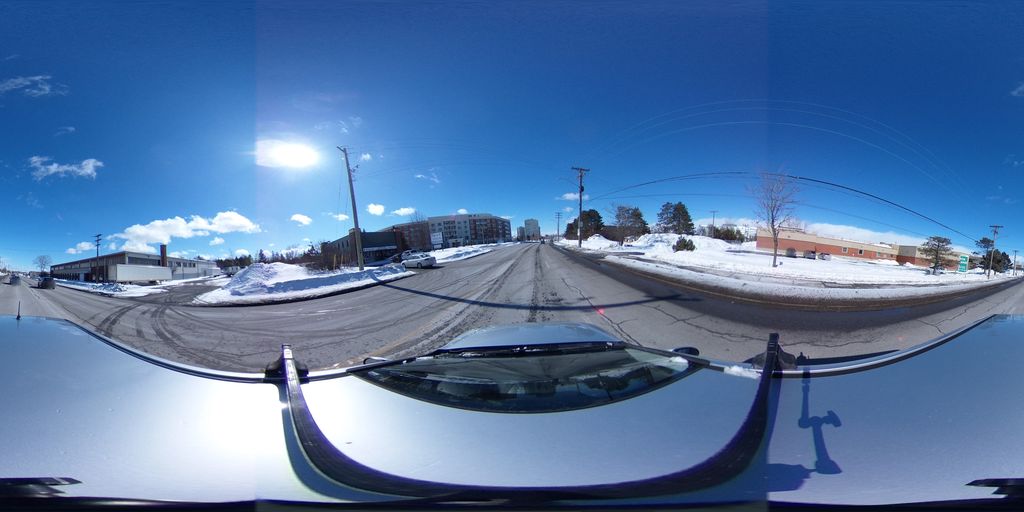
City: ottawa-gatineau